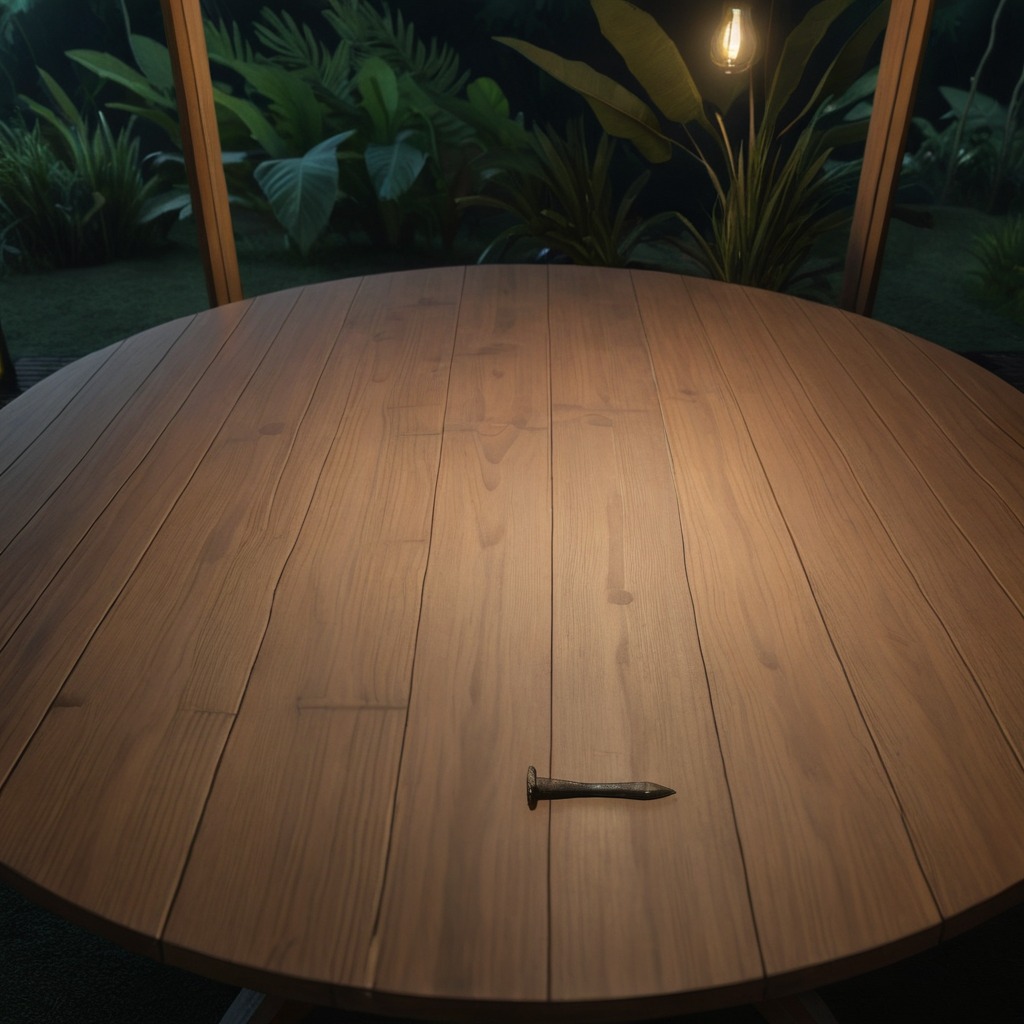
An iron nail is lying on a wooden table inside a jungle field workshop tent at night.